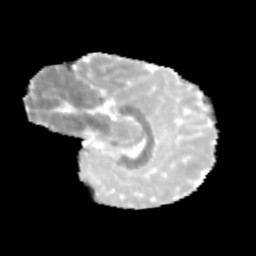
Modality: MD
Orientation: sagittal
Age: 9
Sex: female
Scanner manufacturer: siemens
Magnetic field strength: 3 T
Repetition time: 3.8 s
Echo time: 0.07 s